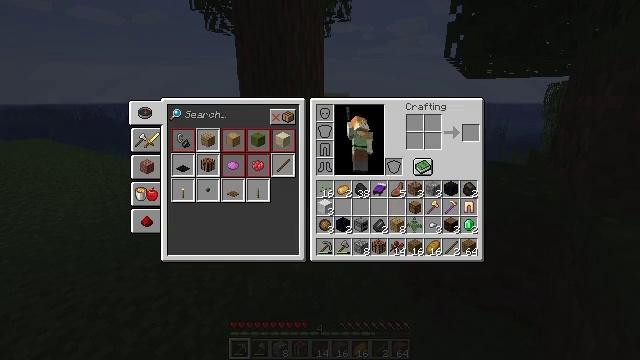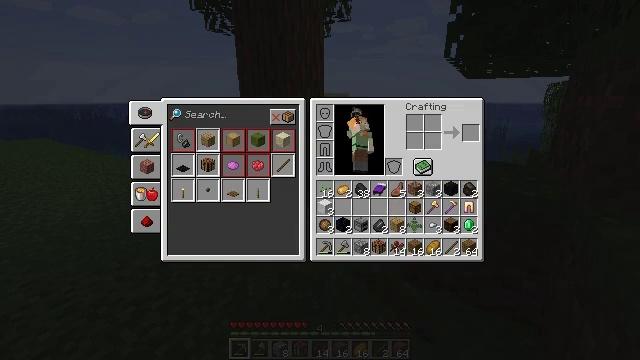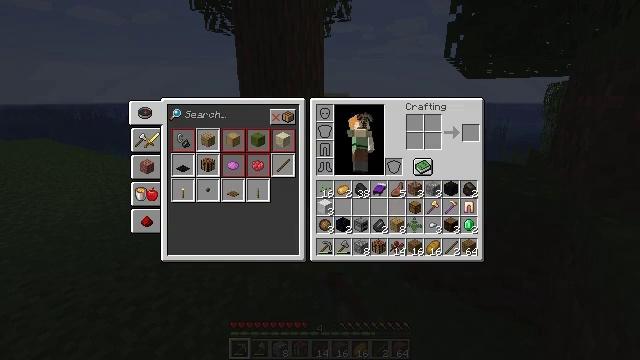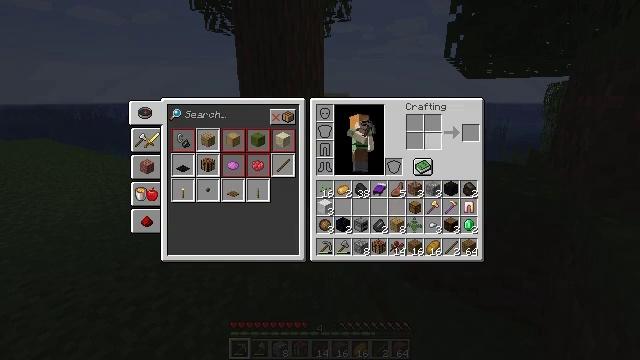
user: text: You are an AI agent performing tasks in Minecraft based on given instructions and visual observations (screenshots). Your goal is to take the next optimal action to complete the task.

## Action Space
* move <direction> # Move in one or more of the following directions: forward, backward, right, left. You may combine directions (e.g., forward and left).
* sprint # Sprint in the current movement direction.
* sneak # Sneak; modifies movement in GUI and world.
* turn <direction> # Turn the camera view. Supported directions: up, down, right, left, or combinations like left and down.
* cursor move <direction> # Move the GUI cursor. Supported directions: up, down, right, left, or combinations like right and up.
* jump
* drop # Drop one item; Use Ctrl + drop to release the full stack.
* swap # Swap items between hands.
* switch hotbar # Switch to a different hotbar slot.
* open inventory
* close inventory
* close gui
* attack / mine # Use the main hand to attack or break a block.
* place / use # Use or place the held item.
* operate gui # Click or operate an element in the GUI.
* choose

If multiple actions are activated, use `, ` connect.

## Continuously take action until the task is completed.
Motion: motion action
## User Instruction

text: Drop a netherrack.
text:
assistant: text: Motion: cursor move down
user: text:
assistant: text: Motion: cursor move down
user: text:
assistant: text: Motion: cursor move down
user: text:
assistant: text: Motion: no_op